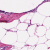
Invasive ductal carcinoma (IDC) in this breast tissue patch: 0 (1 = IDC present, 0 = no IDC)